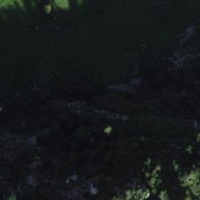
EUNIS habitat code: 23
Species observed at this site:
Traunsteinera globosa
Vaccinium vitis-idaea
Caltha palustris